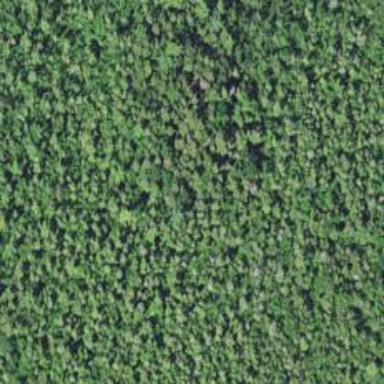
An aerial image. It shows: Mixed forest with variety of leaf types and cycles.